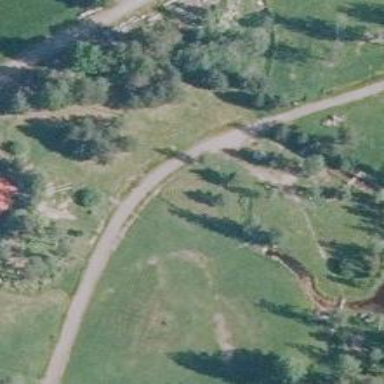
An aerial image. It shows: Hole used for both golf and disc golf.